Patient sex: M
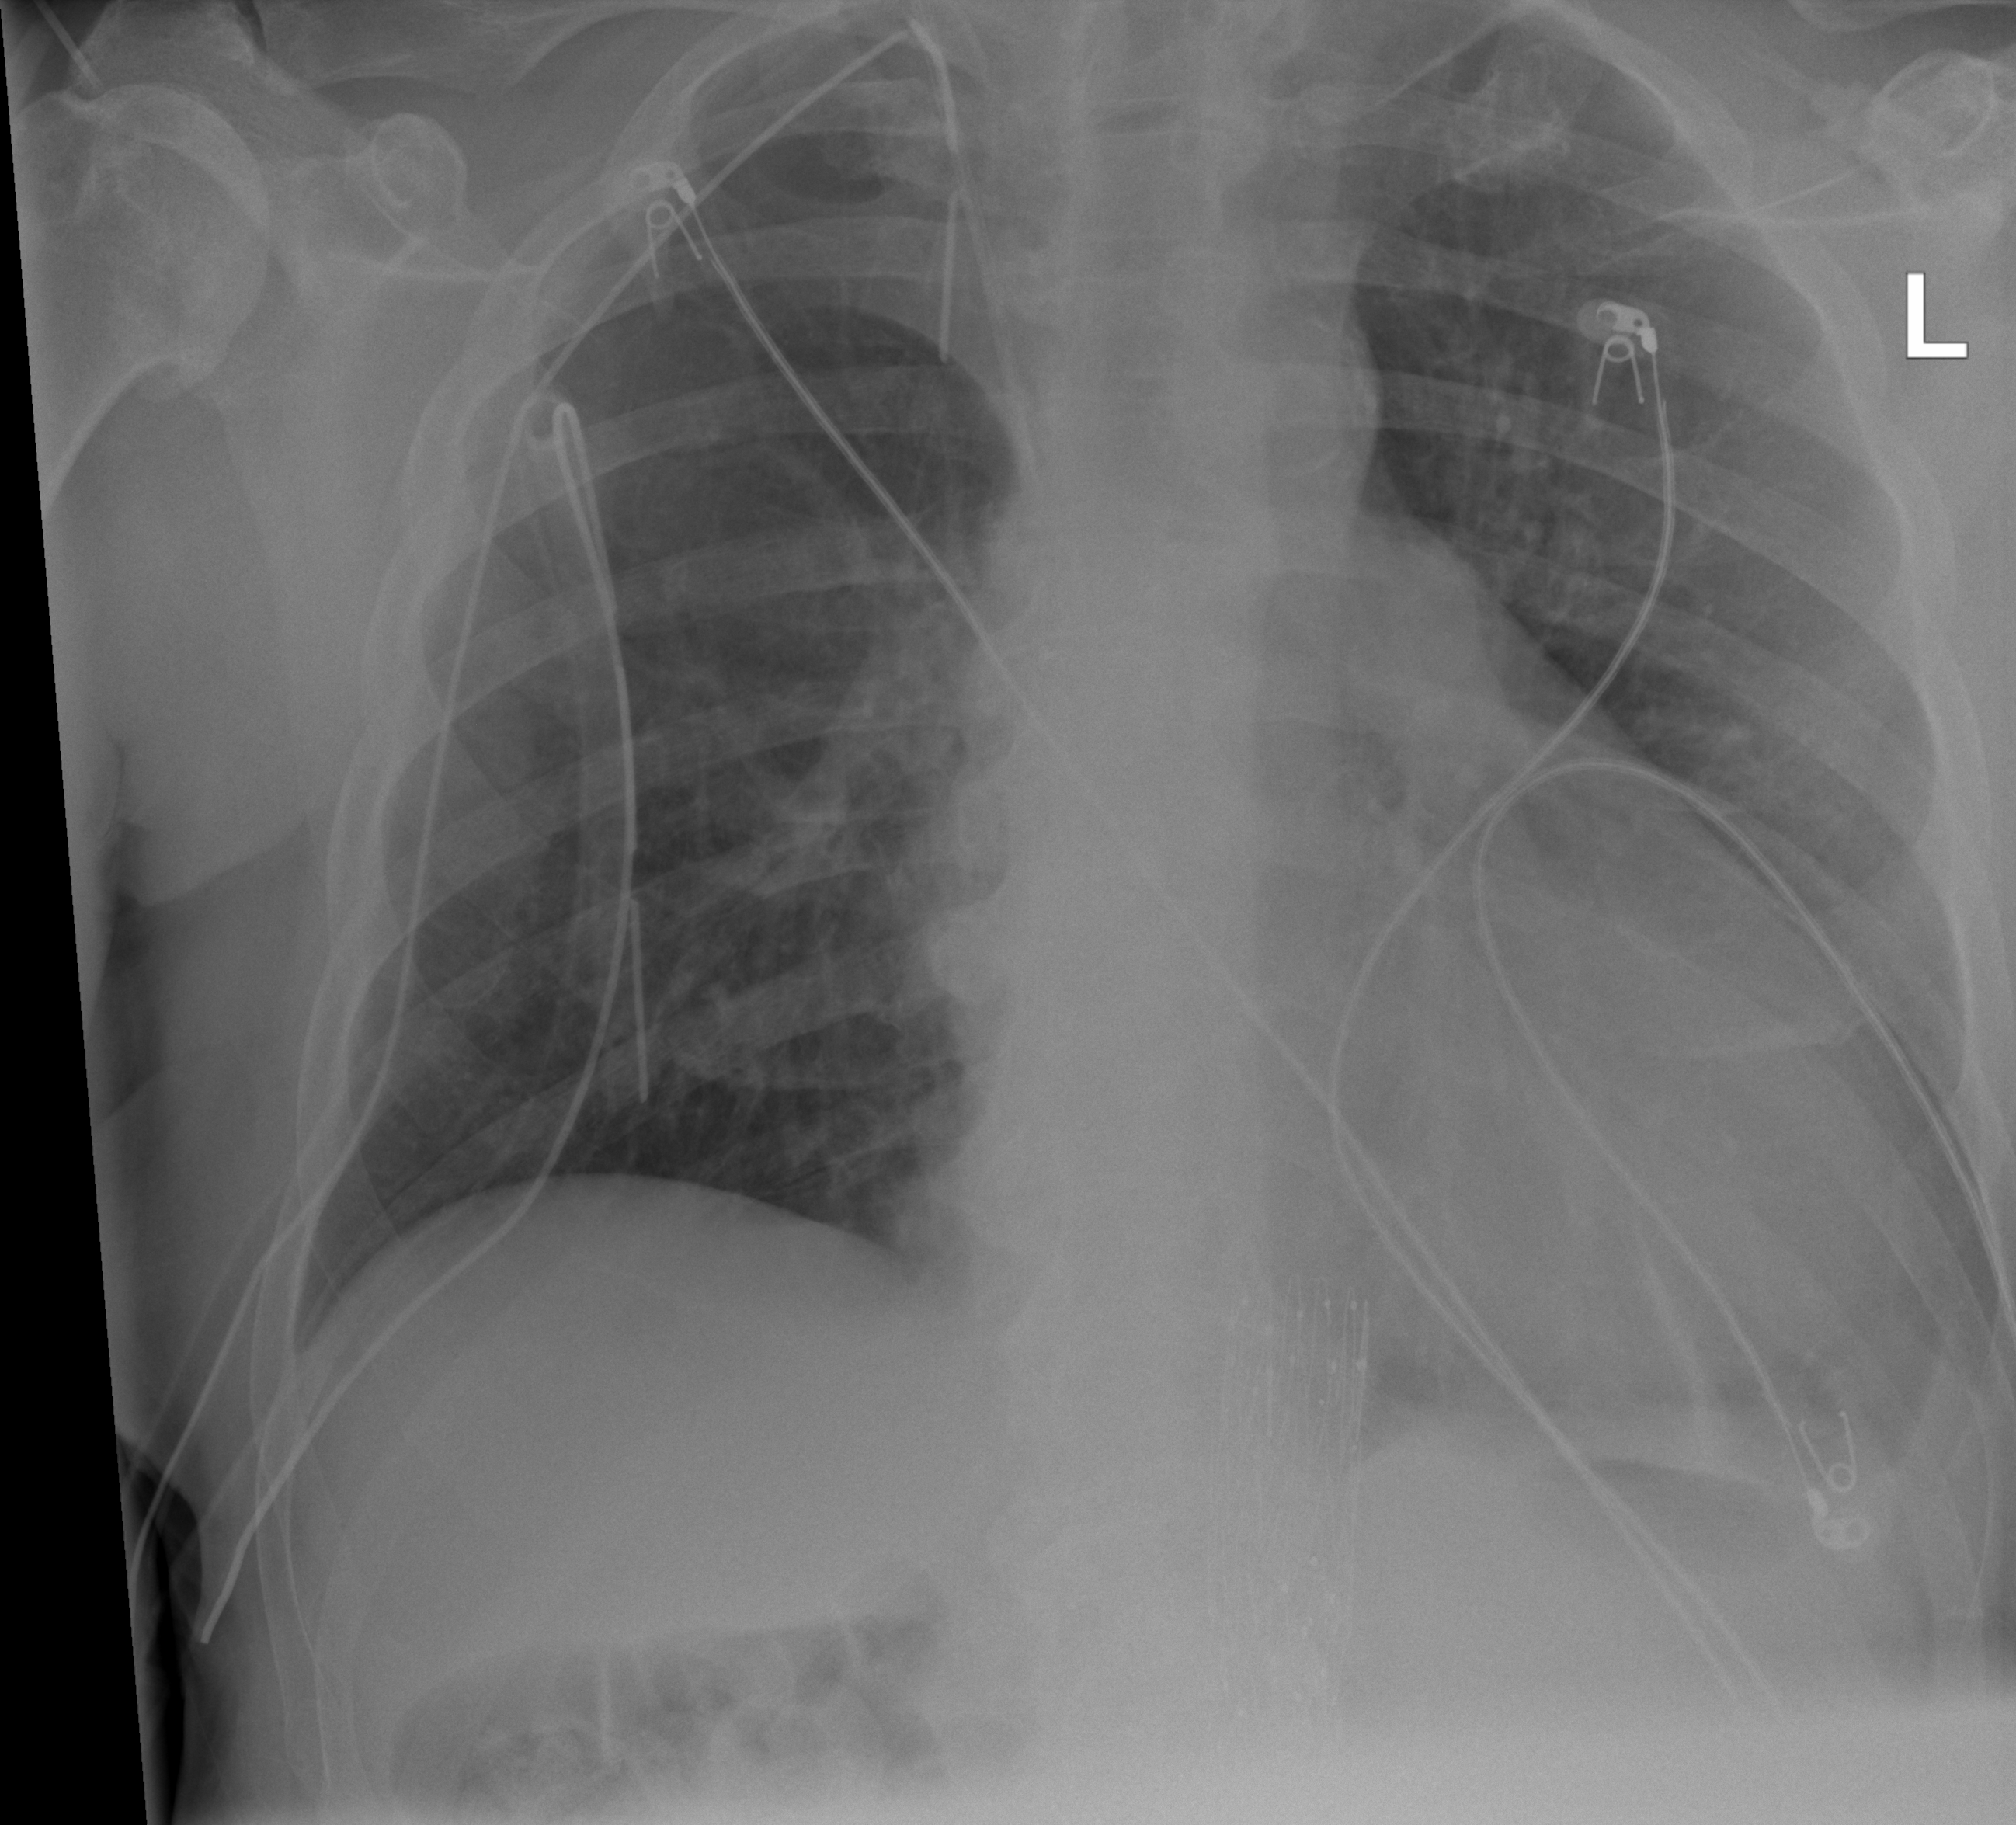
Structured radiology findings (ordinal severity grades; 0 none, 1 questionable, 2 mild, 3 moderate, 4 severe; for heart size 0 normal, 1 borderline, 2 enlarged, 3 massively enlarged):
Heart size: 2
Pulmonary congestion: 0
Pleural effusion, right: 0
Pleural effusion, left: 0
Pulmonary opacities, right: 0
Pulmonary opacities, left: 0
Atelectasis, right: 0
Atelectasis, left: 2